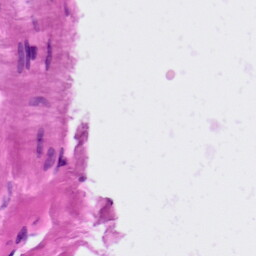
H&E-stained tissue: Lung